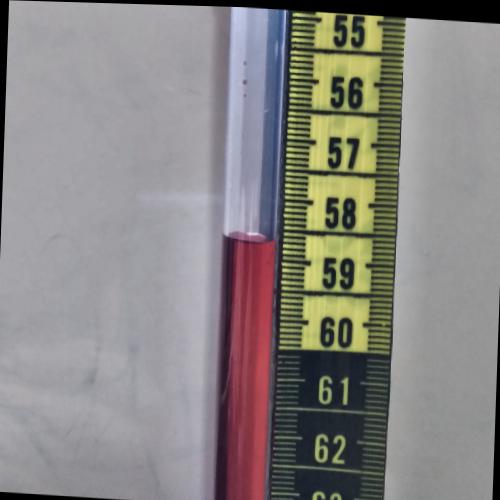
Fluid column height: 58.7 cm